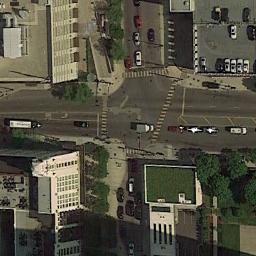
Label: intersection